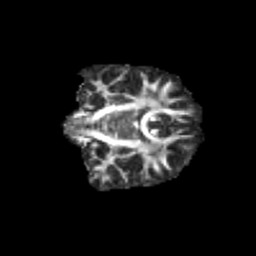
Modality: FA
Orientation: coronal
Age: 13
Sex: female
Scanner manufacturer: siemens
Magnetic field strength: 3 T
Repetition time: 3.8 s
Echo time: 0.07 s